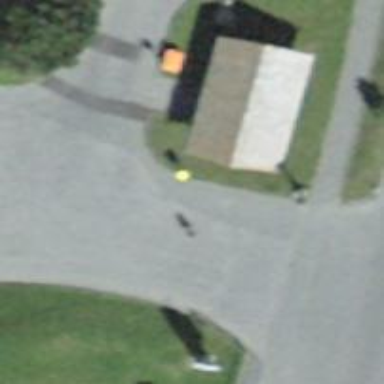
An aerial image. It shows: Post box.